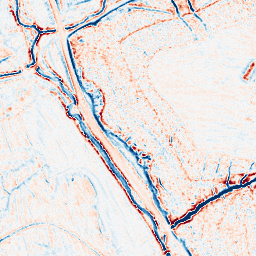
Category: edge_preserving
Decomposition family: bilateral
Decomposition parameters: d: 9
sigma_color: 75
sigma_space: 25
Upsampling method: quintic
Upsampling parameters: scale: 2
Upsampling scale: 2